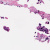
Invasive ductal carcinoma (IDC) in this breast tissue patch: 0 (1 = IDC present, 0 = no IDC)